Field crop: maize
Growth stage: 2
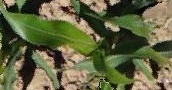
Species: maize